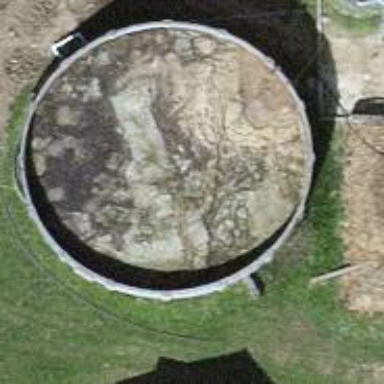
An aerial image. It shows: Storage tank with man-made structure.